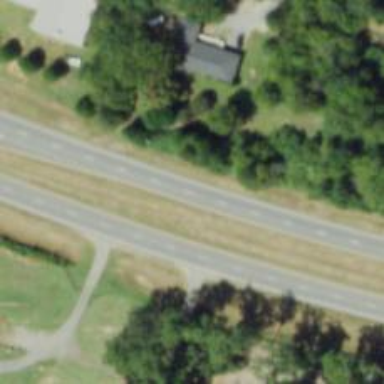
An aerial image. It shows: Asphalt road classified as trunk highway.